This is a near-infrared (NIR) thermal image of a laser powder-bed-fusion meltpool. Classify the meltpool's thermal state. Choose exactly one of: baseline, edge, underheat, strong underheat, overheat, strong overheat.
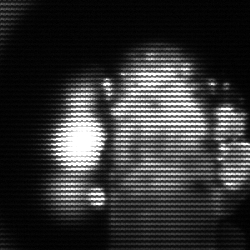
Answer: strong underheat